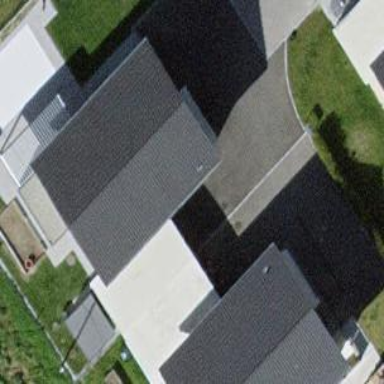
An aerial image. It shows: Group of garages.